Question: I currently have a working method, but does not work for what I need. Here's how the Settings window looks:

Right now I am binding the Department tab DataContext property to an ObservableCollection of Department objects, and then I just refer to the properties of the Department object in the text boxes to the right. Here is the code for this tab:
'''
<TabItem Header="Department Settings"
DataContext="{Binding Departments}">
<DockPanel Margin="3,3,3,3">
<DockPanel DockPanel.Dock="Left"
Width="200">
<StackPanel DockPanel.Dock="Bottom"
Margin="0,5,0,0"
Orientation="Horizontal">
<TextBox x:Name="tbxAddDepartmentName"
Width="160"
Padding="0,5,0,5" />
<Button x:Name="btnAddDepartment"
Content="Add"
Margin="5,0,5,0"
Padding="5,5,5,5"
Command="{Binding AddDepartmentCommand, UpdateSourceTrigger=PropertyChanged}" />
</StackPanel>
<ListBox ItemsSource="{Binding}" />
</DockPanel>
<StackPanel DockPanel.Dock="Bottom">
<Button Content="Save Changes"
Padding="5,5,5,5"
HorizontalAlignment="Right" />
</StackPanel>
<Grid Margin="5">
<Grid.RowDefinitions>
<RowDefinition Height="Auto" />
<RowDefinition Height="Auto" />
<RowDefinition Height="Auto" />
</Grid.RowDefinitions>
<Grid.ColumnDefinitions>
<ColumnDefinition Width="150" />
<ColumnDefinition Width="*" />
</Grid.ColumnDefinitions>
<!-- Labels -->
<Label Grid.Row="0" Grid.Column="0">Department Name:</Label>
<Label Grid.Row="1" Grid.Column="0">Report Number:</Label>
<Label Grid.Row="2" Grid.Column="0">Address:</Label>
<!-- Input -->
<TextBox x:Name="tbxDepartmentName"
Text="{Binding Name}"
Grid.Row="0" Grid.Column="1"
VerticalContentAlignment="Center"
Margin="0,5,0,5"
Padding="5" />
<TextBox Grid.Row="1" Grid.Column="1"
Text="{Binding ReportNumber}"
VerticalContentAlignment="Center"
Margin="0,5,0,5"
Padding="5" />
<TextBox Grid.Row="2" Grid.Column="1"
Text="{Binding Address}"
VerticalContentAlignment="Center"
AcceptsReturn="True"
Margin="0,5,0,5"
Padding="5" />
</Grid>
</DockPanel>
</TabItem>
'''
What I want to do is have a pointer to the specific Department object that is selected with the ListBox inside my ViewModel. This way, I should be able to do a one way binding on the textboxes to the right, and save change to the SQL Compact DB after I hit the "Save Changes" Button.
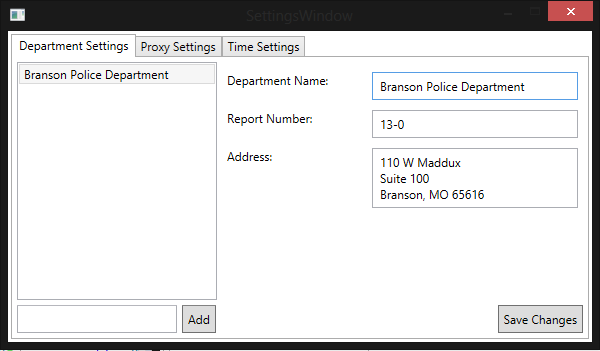
Answer: Sample ViewModel:
'''
public class ViewModel : INotifyPropertyChanged, INotifyPropertyChanging
{
public class MyObj
{
public string Test1 { get; set; }
public string Test2 { get; set; }
}
#region selectedItem
private MyObj _selectedItem;
public MyObj selectedItem
{
get
{
return _selectedItem;
}
set
{
if (_selectedItem != value)
{
NotifyPropertyChanging("selectedItem");
_selectedItem = value;
NotifyPropertyChanged("selectedItem");
}
}
}
#endregion
#region INotifyPropertyChanged Members
public event PropertyChangedEventHandler PropertyChanged;
// Used to notify the page that a data context property changed
protected void NotifyPropertyChanged(string propertyName)
{
if (PropertyChanged != null)
{
PropertyChanged(this, new PropertyChangedEventArgs(propertyName));
}
}
#endregion
#region INotifyPropertyChanging Members
public event PropertyChangingEventHandler PropertyChanging;
// Used to notify the data context that a data context property is about to change
protected void NotifyPropertyChanging(string propertyName)
{
if (PropertyChanging != null)
{
PropertyChanging(this, new PropertyChangingEventArgs(propertyName));
}
}
#endregion
}
'''
Add to your ListBox:
'''
SelectedItem="{Binding selectedItem, UpdateSourceTrigger=PropertyChanged}"
'''
Your dataContext should be whole ViewModel, not a collection.
Then you can set in listBox
'''
ItemsSource="{Binding Departments}"
'''
and in the Grid
'''
DataContext="{Binding Departments}"
'''